Question: This is what my project setup looks like:

'
I'm trying to open the base.html file with:
'''
InputStream in = Thread.currentThread().getContextClassLoader().getResourceAsStream("/HttpServer/htmlFiles/base.html");
'''
But it's always returning null. No variation of the path I use works ("/htmlFiles/base.html", "/base.html", "base.html"). I have also tried using HTML.class.getResourceAsStream() but the result is the same.
I tried to do this by making a separate source folder for the code and another for the files, but that didn't work either.
What am I doing wrong?
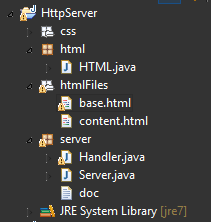
Answer: '''
InputStream in = HTML.class.getResourceAsStream("/htmlFiles/base.html");
'''
should work. Are you sure you tried this one ?